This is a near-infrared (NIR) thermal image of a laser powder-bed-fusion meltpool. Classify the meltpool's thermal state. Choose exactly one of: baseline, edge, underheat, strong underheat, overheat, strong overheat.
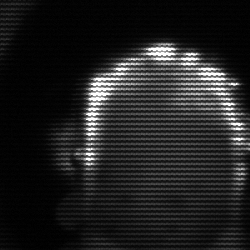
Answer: baseline